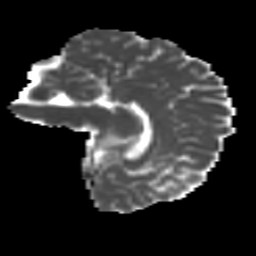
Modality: MD
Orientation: sagittal
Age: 16
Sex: female
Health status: ill
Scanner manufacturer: ge
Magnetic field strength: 3 T
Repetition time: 6.752 s
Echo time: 0.079 s